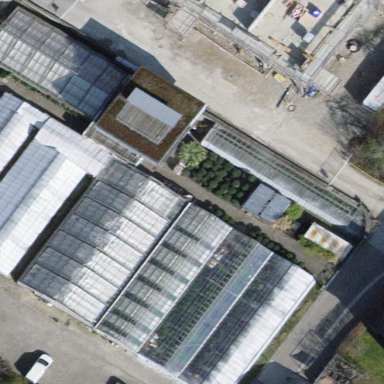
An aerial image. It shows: Greenhouse.